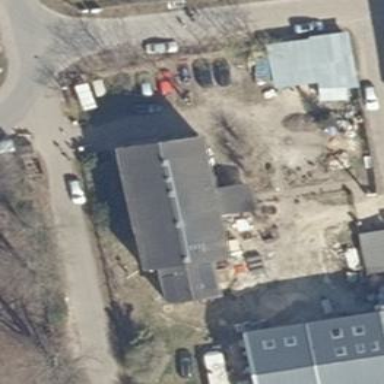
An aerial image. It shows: Detached building.